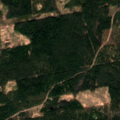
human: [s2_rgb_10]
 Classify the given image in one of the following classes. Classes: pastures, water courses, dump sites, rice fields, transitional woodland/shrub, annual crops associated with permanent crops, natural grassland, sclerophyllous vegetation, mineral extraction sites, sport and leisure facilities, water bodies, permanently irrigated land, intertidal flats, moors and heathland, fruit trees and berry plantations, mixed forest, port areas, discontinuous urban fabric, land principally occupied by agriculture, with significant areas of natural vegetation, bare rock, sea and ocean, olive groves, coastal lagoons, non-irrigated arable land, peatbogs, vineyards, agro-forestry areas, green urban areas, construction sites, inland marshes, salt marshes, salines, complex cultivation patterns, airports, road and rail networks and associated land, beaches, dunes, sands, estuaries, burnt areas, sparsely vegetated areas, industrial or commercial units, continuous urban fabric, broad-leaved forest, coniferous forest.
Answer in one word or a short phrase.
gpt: coniferous forest, mixed forest